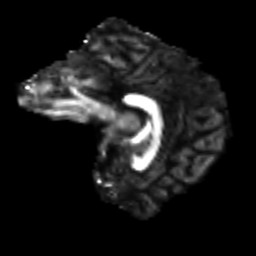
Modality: FA
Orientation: sagittal
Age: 23
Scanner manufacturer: siemens
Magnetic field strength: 3 T
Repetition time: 4.52 s
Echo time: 0.084 s